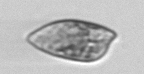
Label: Prorocentrum_dentatum